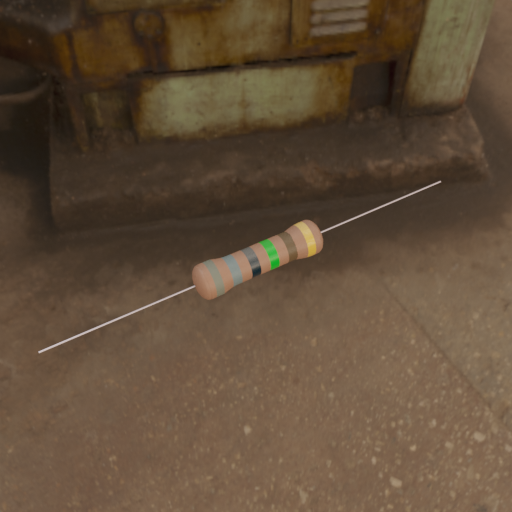
Resistor colour bands (in order): gray, gray, black, green, brown, gold